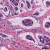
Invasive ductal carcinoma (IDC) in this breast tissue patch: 1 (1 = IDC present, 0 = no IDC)